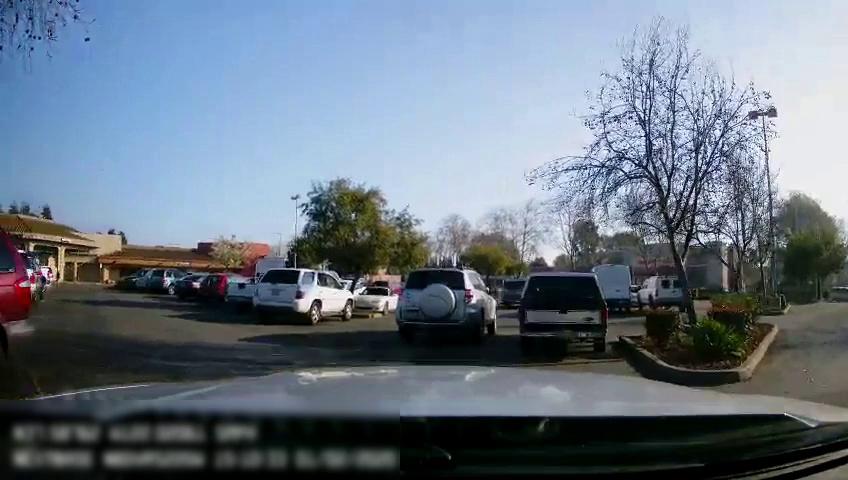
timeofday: Day
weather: Sunny
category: Drivable Space
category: Vehicles | SUV
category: Vehicles | Car
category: Vehicles | SUV
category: Vehicles | SUV
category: Vehicles | SUV
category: Vehicles | Car
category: Vehicles | Truck
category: Vehicles | Car
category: Vehicles | SUV
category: Vehicles | SUV
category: Vehicles | SUV
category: Vehicles | Car
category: Vehicles | SUV
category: Vehicles | Van
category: Vehicles | SUV
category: Vehicles | Car
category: Vehicles | Truck
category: Pedestrians
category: Vehicles | SUV
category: Vehicles | SUV